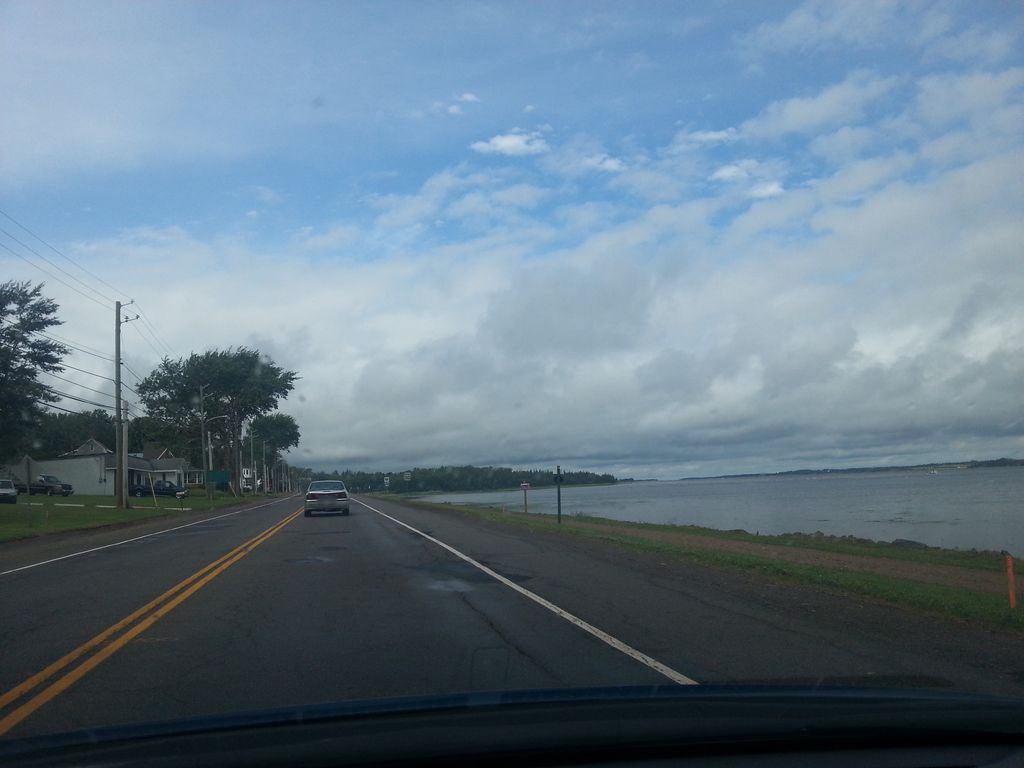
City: charlottetown